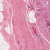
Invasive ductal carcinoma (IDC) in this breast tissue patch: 0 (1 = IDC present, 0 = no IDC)